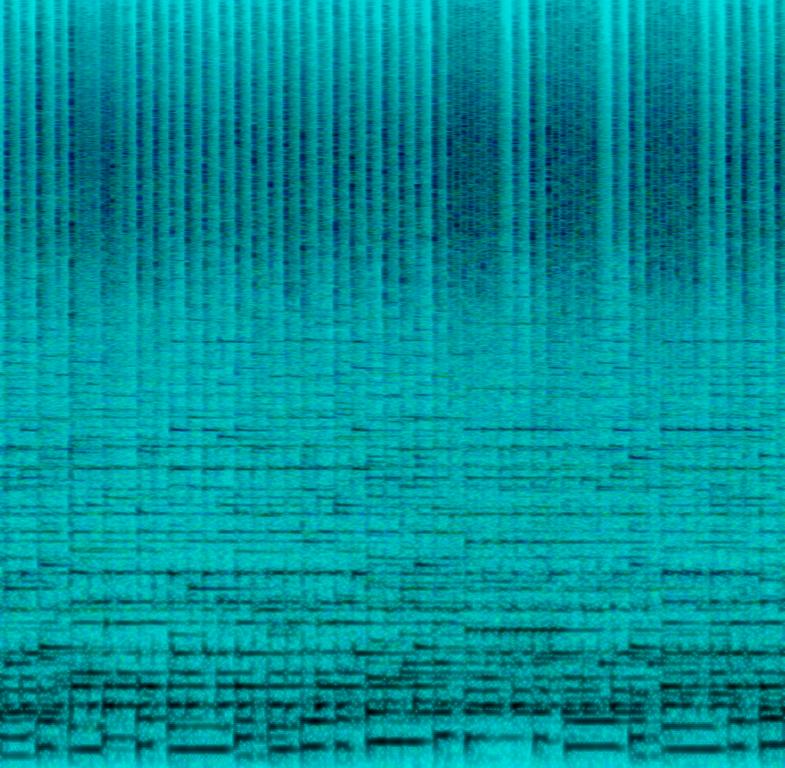
The song is an instrumental. The song is medium  tempo with Latin percussions, guitar strumming rhythm, groovy bass line and keyboard percussions. The song is exciting and groovy. The song has poor audio quality.